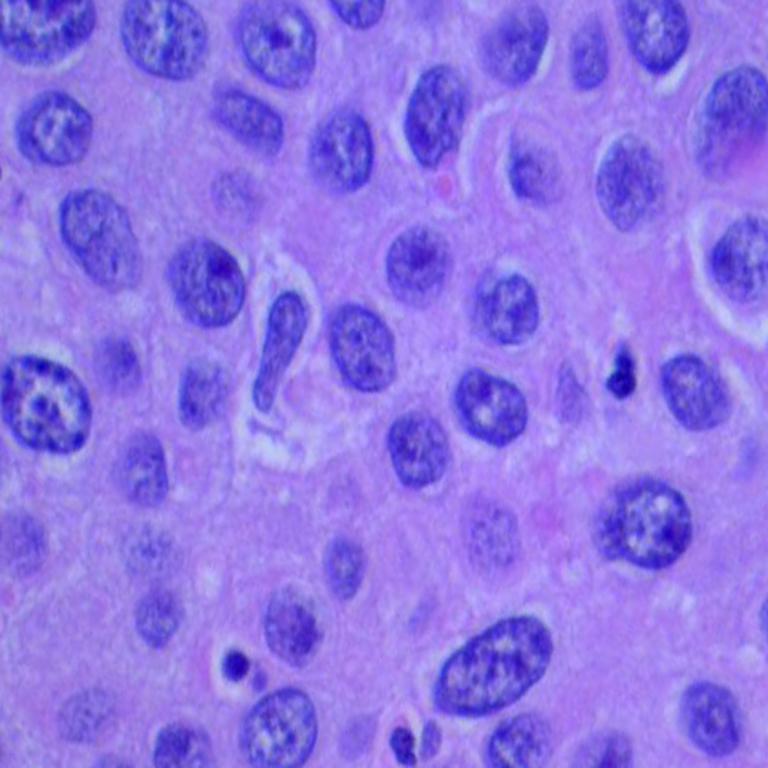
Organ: lung
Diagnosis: squamous carcinomas